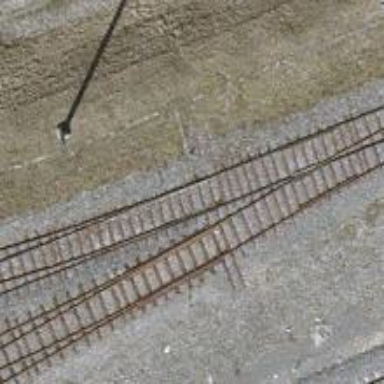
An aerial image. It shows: Railway switch.